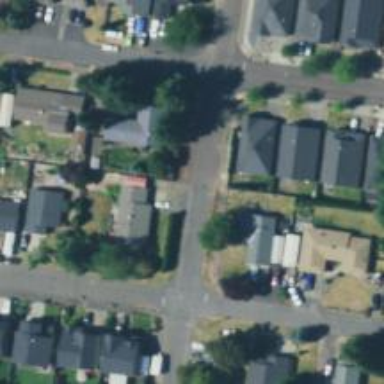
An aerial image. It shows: Residential road with sidewalk on the left.